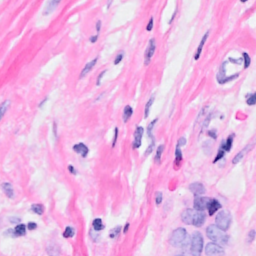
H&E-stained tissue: Breast